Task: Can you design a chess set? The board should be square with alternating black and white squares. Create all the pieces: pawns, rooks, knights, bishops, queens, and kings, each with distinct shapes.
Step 202:
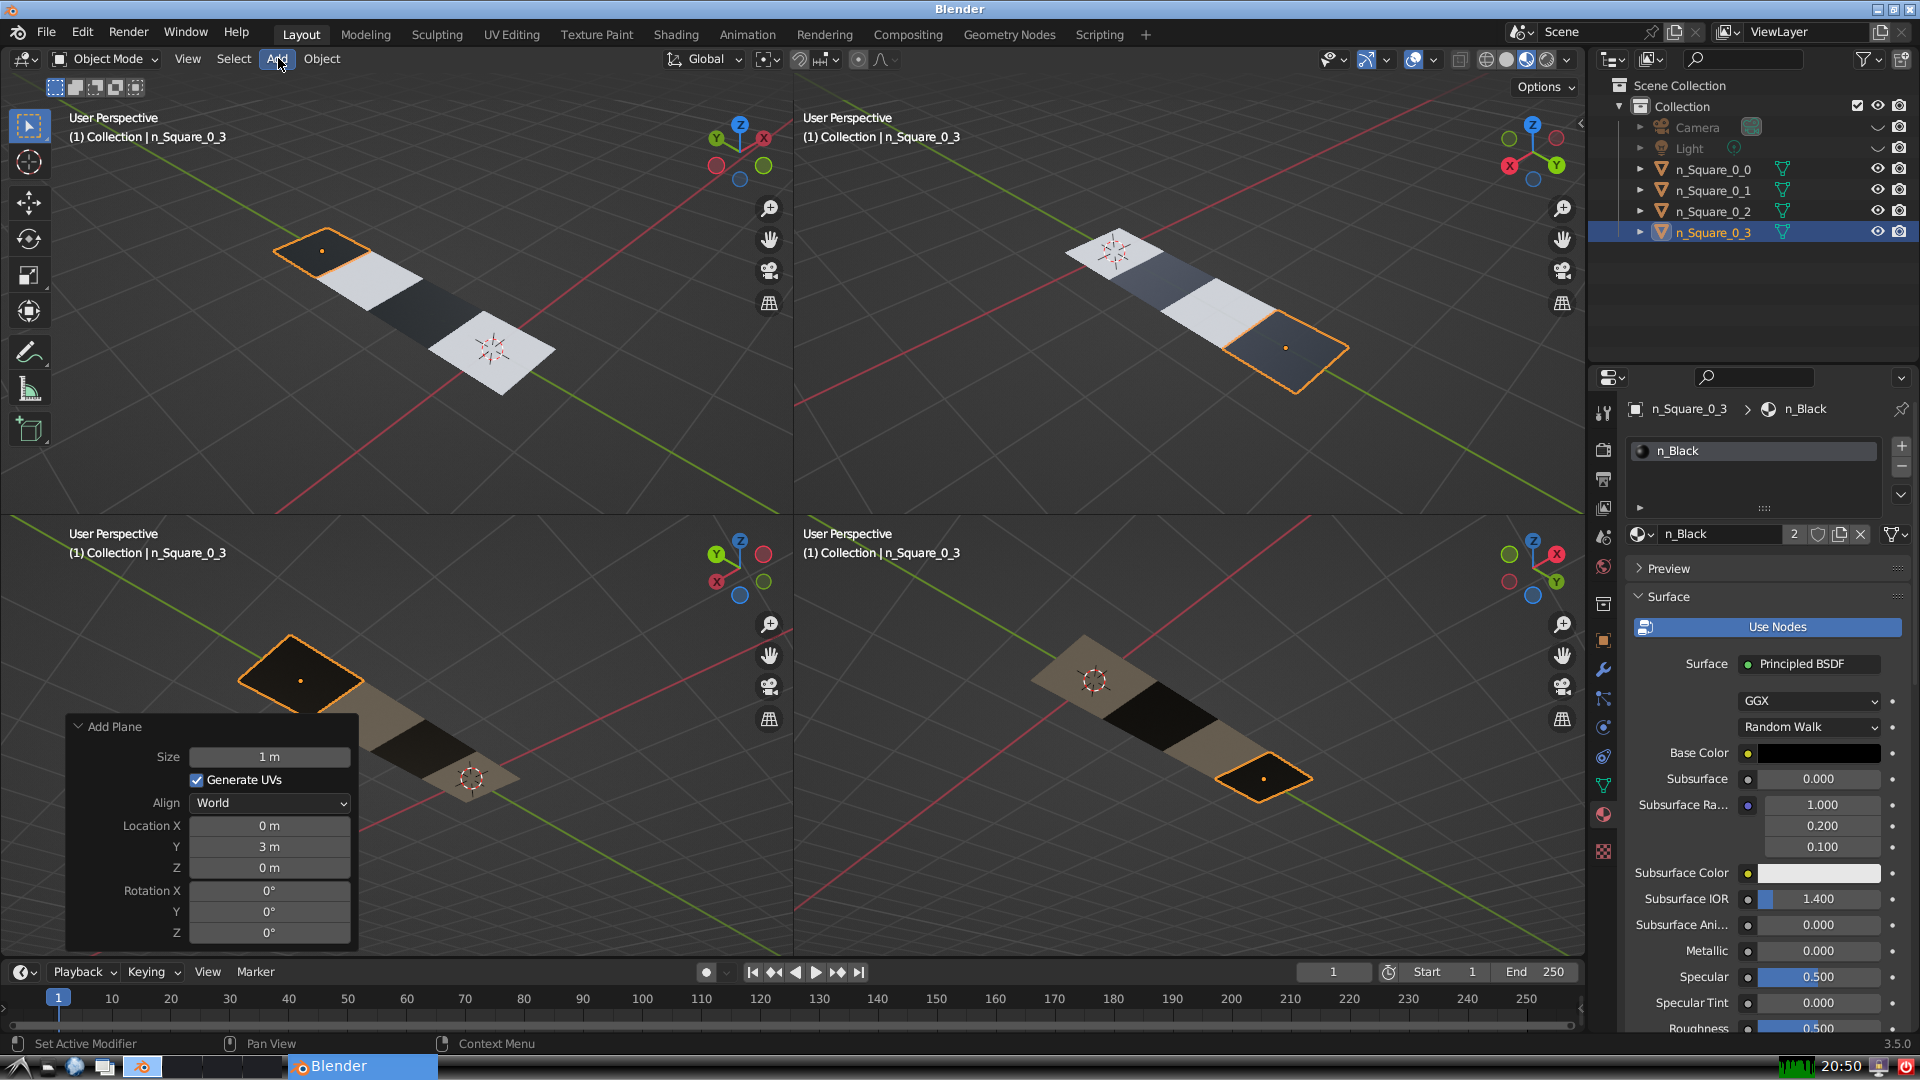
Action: click: no